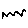
Label: zigzag